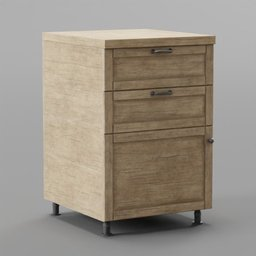
Label: furniture